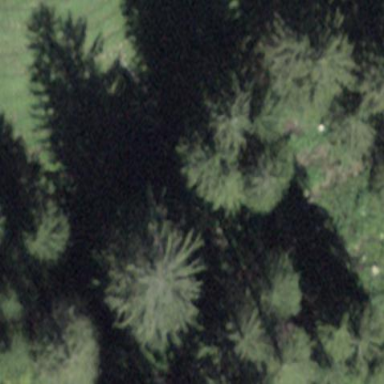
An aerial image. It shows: Forest area.